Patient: sex M, age 43
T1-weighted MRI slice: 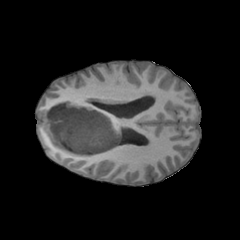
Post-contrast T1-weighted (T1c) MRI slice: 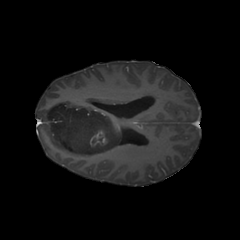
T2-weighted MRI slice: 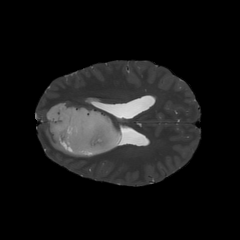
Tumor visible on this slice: yes
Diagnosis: Astrocytoma, IDH-mutant
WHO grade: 4